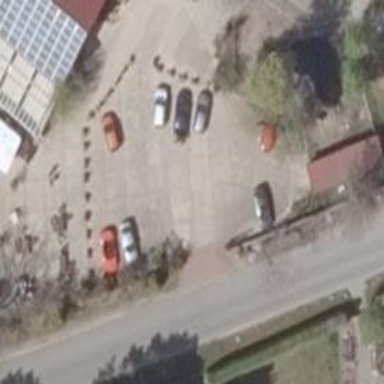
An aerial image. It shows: Parking aisle with concrete plate surface.